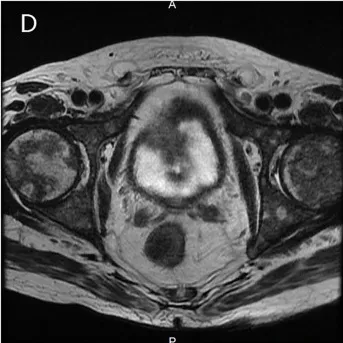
Pelvis bones.
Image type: radiology (mri)